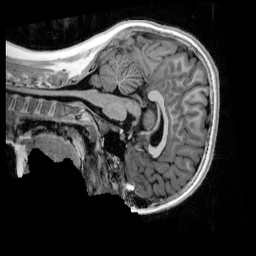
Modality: UNIT1_denoised
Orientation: sagittal
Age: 11
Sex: female
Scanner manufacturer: siemens
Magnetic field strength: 3 T
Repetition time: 4 s
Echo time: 0.00303 s